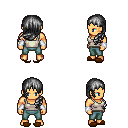
a pixel art fantasy rpg character, male body template, human, tanned skin, white pirate shirt, teal pants, gray left-swept hairstyle, white cloth bracers, brown slippers, four views (front, back, left, right), 2x2 character sprite sheet, small pixel art, hard edges, no anti-aliasing